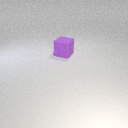
large purple rubber cube